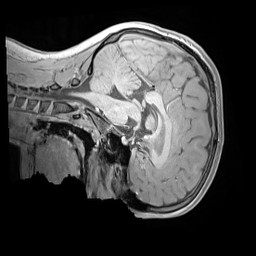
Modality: MP2RAGE
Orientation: sagittal
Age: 9
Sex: male
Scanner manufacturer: siemens
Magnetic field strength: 3 T
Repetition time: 4 s
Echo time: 0.00303 s